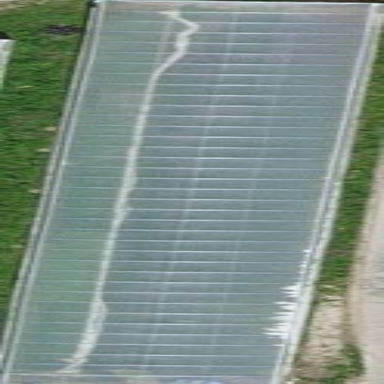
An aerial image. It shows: Greenhouse.